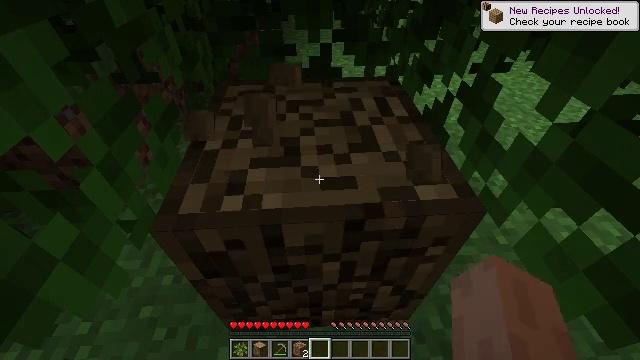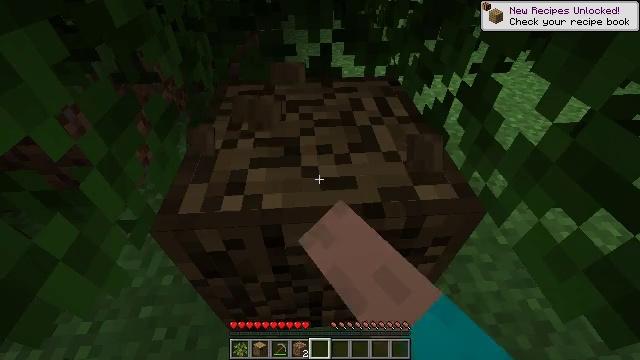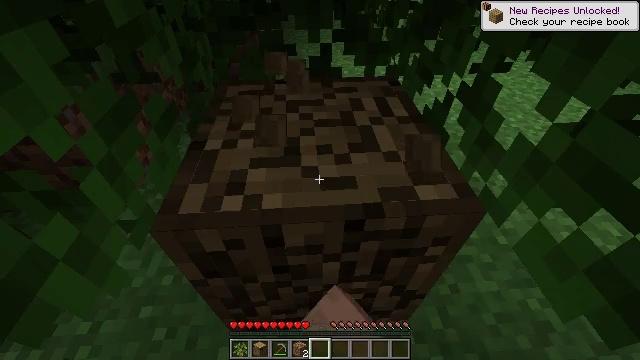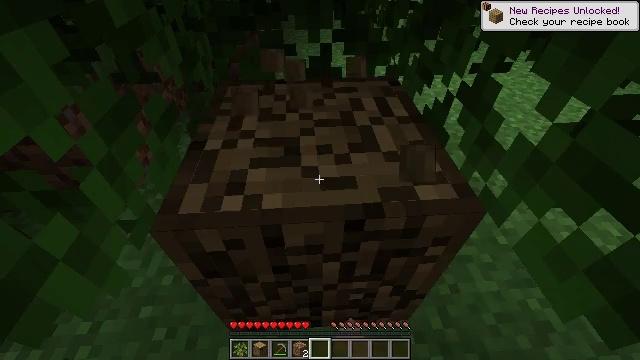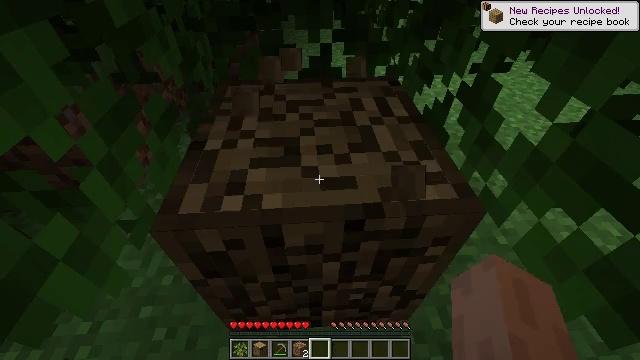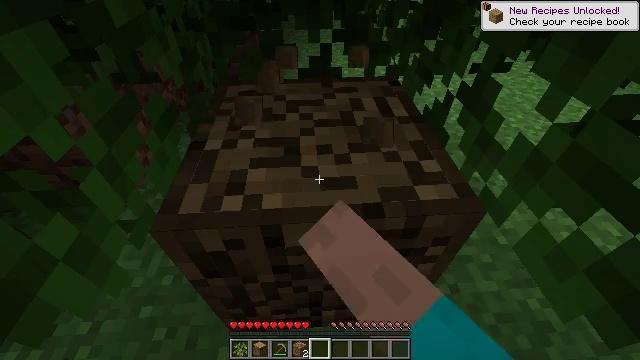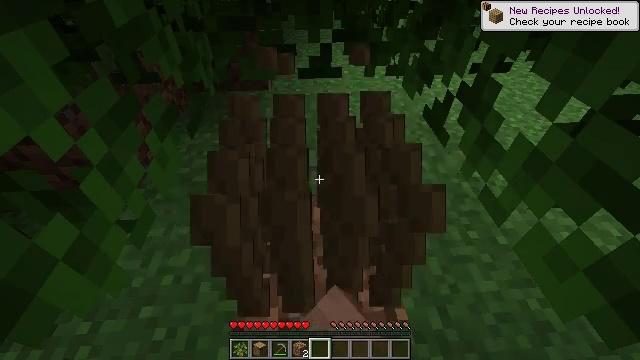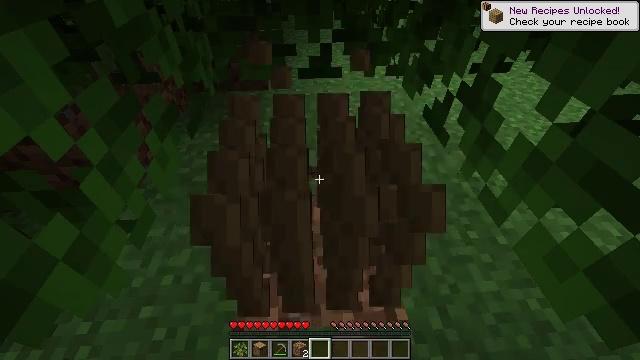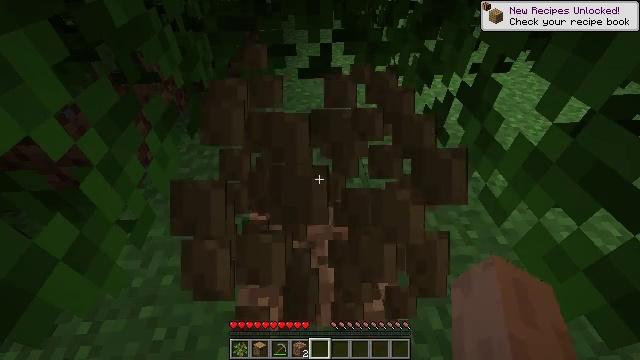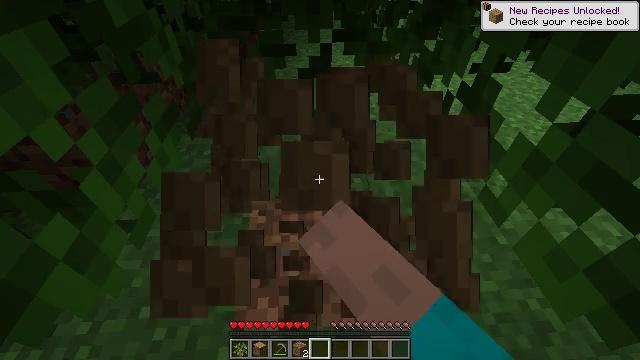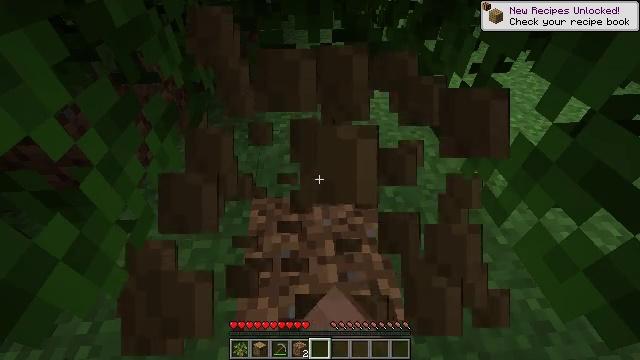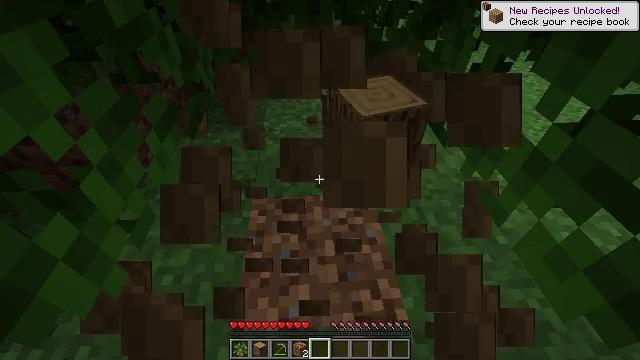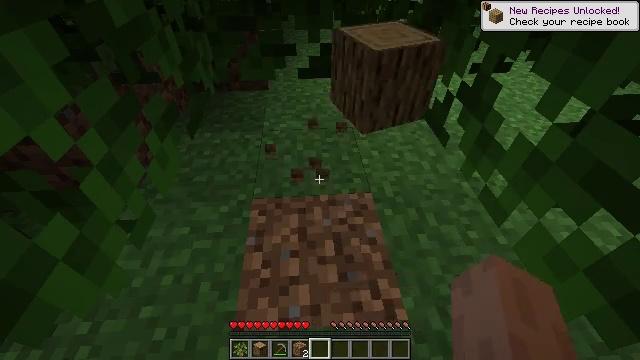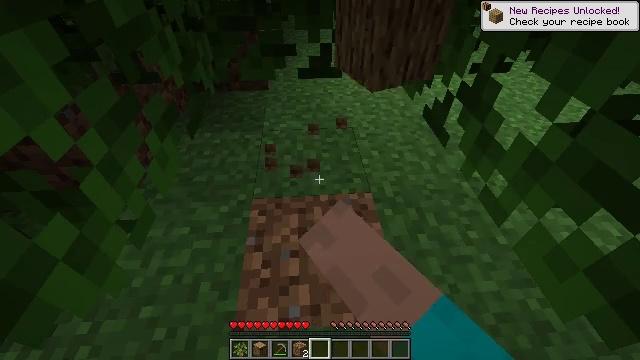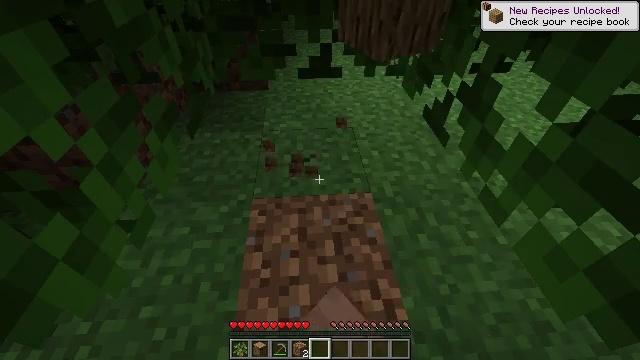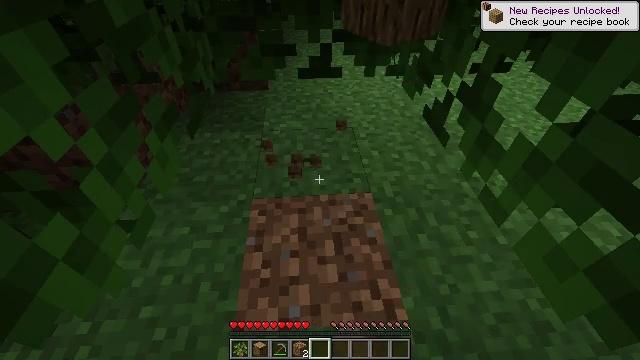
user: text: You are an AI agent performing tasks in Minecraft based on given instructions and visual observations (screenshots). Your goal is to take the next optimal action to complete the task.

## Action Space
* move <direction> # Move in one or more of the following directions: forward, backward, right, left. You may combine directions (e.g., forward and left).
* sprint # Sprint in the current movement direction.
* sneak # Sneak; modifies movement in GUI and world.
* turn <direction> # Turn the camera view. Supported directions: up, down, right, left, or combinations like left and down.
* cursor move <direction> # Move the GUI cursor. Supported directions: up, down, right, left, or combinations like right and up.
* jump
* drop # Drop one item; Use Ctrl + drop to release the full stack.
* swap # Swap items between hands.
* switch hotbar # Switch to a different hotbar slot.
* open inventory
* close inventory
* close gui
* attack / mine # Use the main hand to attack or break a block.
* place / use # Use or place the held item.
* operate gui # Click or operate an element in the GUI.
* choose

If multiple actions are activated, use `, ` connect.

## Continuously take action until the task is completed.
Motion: motion action
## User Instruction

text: Mine the oak log.
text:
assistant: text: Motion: attack / mine
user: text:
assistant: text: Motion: attack / mine
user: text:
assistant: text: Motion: attack / mine
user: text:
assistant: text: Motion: attack / mine
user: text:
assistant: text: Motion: attack / mine
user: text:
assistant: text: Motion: attack / mine
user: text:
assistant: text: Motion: attack / mine
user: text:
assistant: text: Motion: attack / mine
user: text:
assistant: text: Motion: attack / mine
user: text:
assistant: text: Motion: attack / mine
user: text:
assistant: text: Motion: attack / mine
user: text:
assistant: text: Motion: attack / mine
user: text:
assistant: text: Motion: attack / mine
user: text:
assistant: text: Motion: attack / mine
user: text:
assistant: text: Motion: attack / mine
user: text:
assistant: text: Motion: attack / mine
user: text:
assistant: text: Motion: no_op
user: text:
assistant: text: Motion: move forward
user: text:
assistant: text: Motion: move forward
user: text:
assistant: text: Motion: move forward
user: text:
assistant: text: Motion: move forward
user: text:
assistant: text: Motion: move forward
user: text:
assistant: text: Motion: move forward
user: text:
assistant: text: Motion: move forward
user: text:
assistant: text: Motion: move forward
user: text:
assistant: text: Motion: move forward, turn left
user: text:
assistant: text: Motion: move forward, turn left and up
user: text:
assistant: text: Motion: move forward, turn left and up
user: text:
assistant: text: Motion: move forward, turn left and up
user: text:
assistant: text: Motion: turn left and up